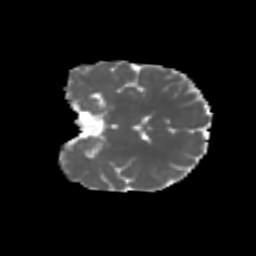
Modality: MD
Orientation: coronal
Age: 6
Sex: female
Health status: healthy